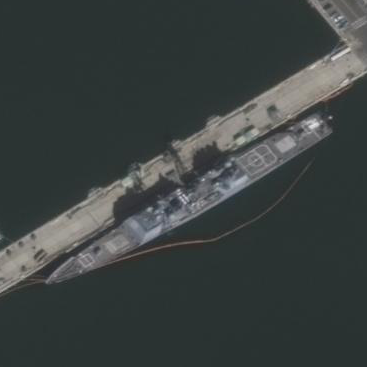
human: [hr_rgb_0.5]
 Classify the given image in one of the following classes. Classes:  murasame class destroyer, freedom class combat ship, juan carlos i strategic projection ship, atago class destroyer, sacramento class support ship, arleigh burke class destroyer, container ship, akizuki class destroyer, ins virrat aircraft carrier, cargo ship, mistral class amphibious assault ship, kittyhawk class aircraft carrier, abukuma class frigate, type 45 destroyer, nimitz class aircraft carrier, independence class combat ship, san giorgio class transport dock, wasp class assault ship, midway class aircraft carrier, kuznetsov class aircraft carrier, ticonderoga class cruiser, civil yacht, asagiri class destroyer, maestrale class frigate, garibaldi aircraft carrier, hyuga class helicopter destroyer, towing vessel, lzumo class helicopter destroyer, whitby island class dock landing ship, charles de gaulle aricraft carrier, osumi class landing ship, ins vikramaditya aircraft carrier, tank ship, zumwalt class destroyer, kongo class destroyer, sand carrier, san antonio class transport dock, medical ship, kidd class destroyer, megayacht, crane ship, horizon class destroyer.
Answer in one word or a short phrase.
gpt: Ticonderoga class cruiser